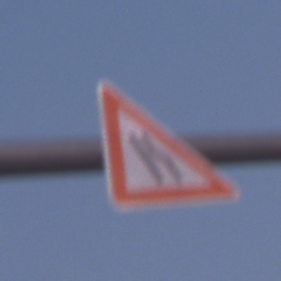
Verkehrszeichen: EinseitigVerengteFahrbahnRechts
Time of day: SunriseSunset
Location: Outdoor (Nature)
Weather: Clear
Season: NotSpecified
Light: Natural